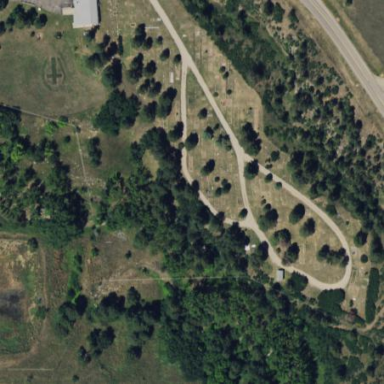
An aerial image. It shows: Cemetery.